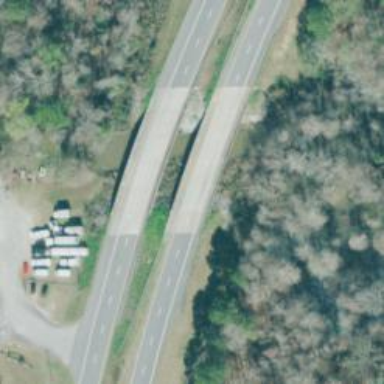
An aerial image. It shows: Bridge on trunk expressway with dual carriageway.